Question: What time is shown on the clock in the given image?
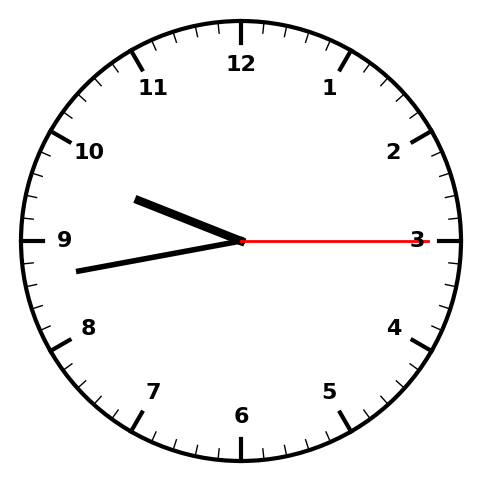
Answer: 09:43:15